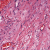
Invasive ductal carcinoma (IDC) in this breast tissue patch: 1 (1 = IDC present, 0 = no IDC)